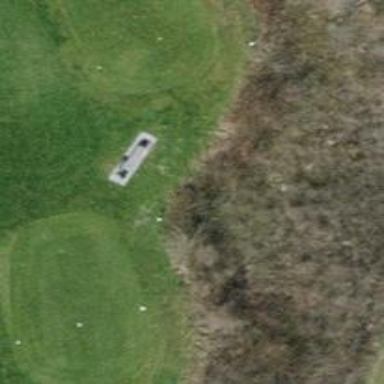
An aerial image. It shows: Bench.